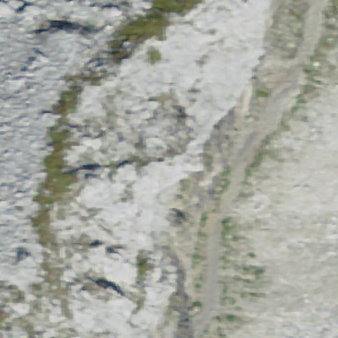
Label: other